二年级 · 组合数学
下面 3 张人民币中任选 2 张，可以组成( )种不同的币值。

(1) 4
(2) 3
(3) 2
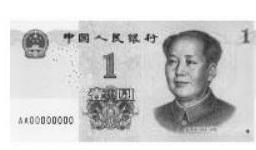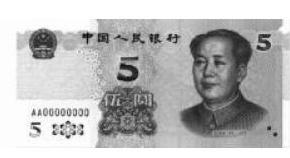
答案: 2)